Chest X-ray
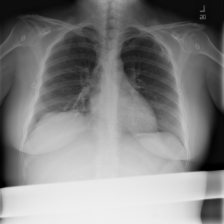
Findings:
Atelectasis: negative
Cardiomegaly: negative
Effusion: negative
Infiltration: negative
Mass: negative
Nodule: negative
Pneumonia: negative
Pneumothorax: negative
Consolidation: negative
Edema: negative
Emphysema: negative
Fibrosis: negative
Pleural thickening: negative
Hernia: negative